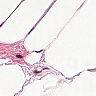
Metastatic tissue present: no